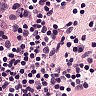
Metastatic tissue present: no